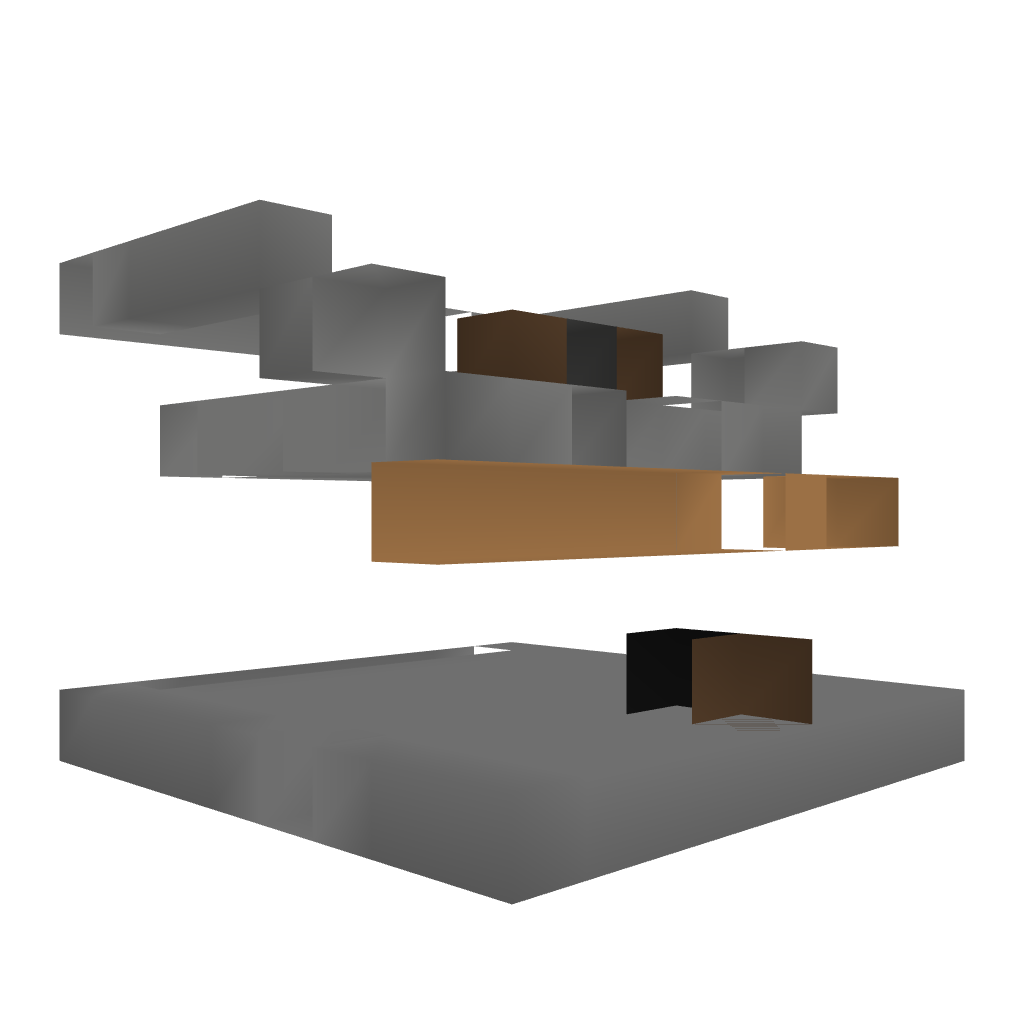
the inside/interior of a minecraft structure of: Drum Set